Question: I have a dataframe of start and end dates, where each row represents a specific trip.
Those date ranges makeup a continuous timeline except around April where there is a /lack of data (because no trips were taken).
I would like to find the start and end date of that specific period?
'''
library(tidyverse)
df<- data.frame(start = as.Date(c("2022-01-03", "2022-01-18", "2022-01-31", "2022-03-01" ,"2022-03-08", "2022-03-09", "2022-04-15",
"2022-04-20", "2022-04-20","2022-05-03", "2022-05-17", "2022-05-17", "2022-05-31", "2022-06-05", "2022-06-22" ,"2022-06-28", "2022-07-11")),
end = as.Date(c("2022-01-18","2022-01-31", "2022-03-01" ,"2022-03-08" ,"2022-03-09", "2022-03-25", "2022-04-20" ,"2022-04-20", "2022-05-03",
"2022-05-17" ,"2022-05-17", "2022-05-31", "2022-06-05" ,"2022-06-22" ,"2022-06-28" ,"2022-07-11", "2022-07-17"))) %>%
mutate(trip_number = as.character(row_number()))
df %>%
ggplot()+
geom_segment(aes(x = start, xend = end, y =0, yend= 0, col = trip_number))+
theme(legend.position = "none")
'''

<URL>
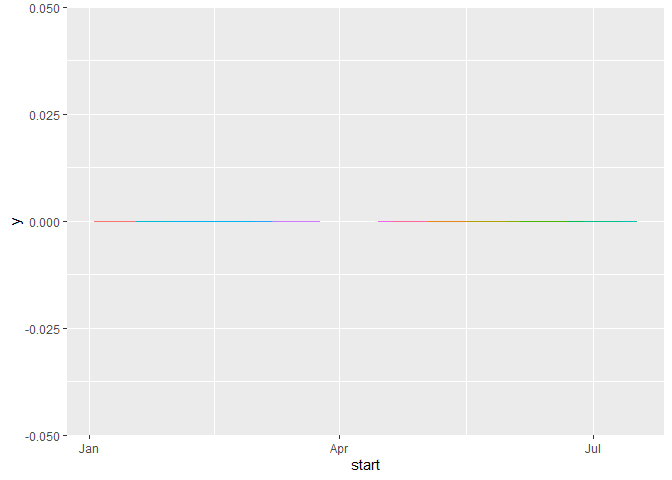
Answer: A possible solution:
'''
library(tidyverse)
library(lubridate)
df %>%
mutate(date1 = if_else(start == lag(end), NA_Date_, lag(end)),
date2 = if_else(start == lag(end), NA_Date_, start)) %>%
bind_rows(tibble(start = .$date1, end = .$date2)) %>%
filter(!if_all(everything(), is.na)) %>%
arrange(start) %>%
select(!starts_with("date"))
#> start end trip_number
#> 1 2022-01-03 2022-01-18 1
#> 2 2022-01-18 2022-01-31 2
#> 3 2022-01-31 2022-03-01 3
#> 4 2022-03-01 2022-03-08 4
#> 5 2022-03-08 2022-03-09 5
#> 6 2022-03-09 2022-03-25 6
#> 7 2022-03-25 2022-04-15 <NA>
#> 8 2022-04-15 2022-04-20 7
#> 9 2022-04-20 2022-04-20 8
#> 10 2022-04-20 2022-05-03 9
#> 11 2022-05-03 2022-05-17 10
#> 12 2022-05-17 2022-05-17 11
#> 13 2022-05-17 2022-05-31 12
#> 14 2022-05-31 2022-06-05 13
#> 15 2022-06-05 2022-06-22 14
#> 16 2022-06-22 2022-06-28 15
#> 17 2022-06-28 2022-07-11 16
#> 18 2022-07-11 2022-07-17 17
'''